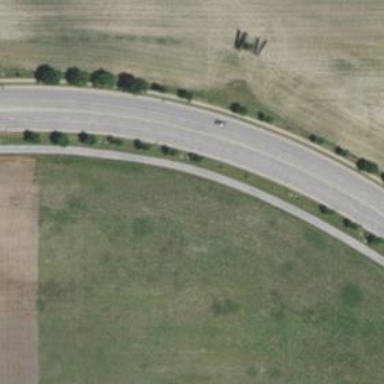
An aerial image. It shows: Asphalt cycleway.